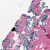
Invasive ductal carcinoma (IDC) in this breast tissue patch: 0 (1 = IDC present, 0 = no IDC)